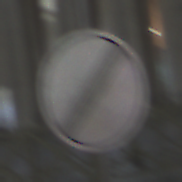
Verkehrszeichen: EndeSaemtlicherBegrenzungen
Umgebung: Outdoor, Urban
Tageszeit: Night
Wetter: PartlyCloudy
Licht: Artificial
Jahreszeit: NotSpecified
Kontrast: HighContrast